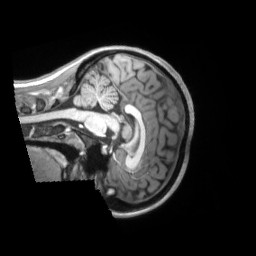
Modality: T1w
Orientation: sagittal
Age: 22
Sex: female
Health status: ill
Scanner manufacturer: siemens
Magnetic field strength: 3 T
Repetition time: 2.2 s
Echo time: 0.00157 s